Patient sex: M
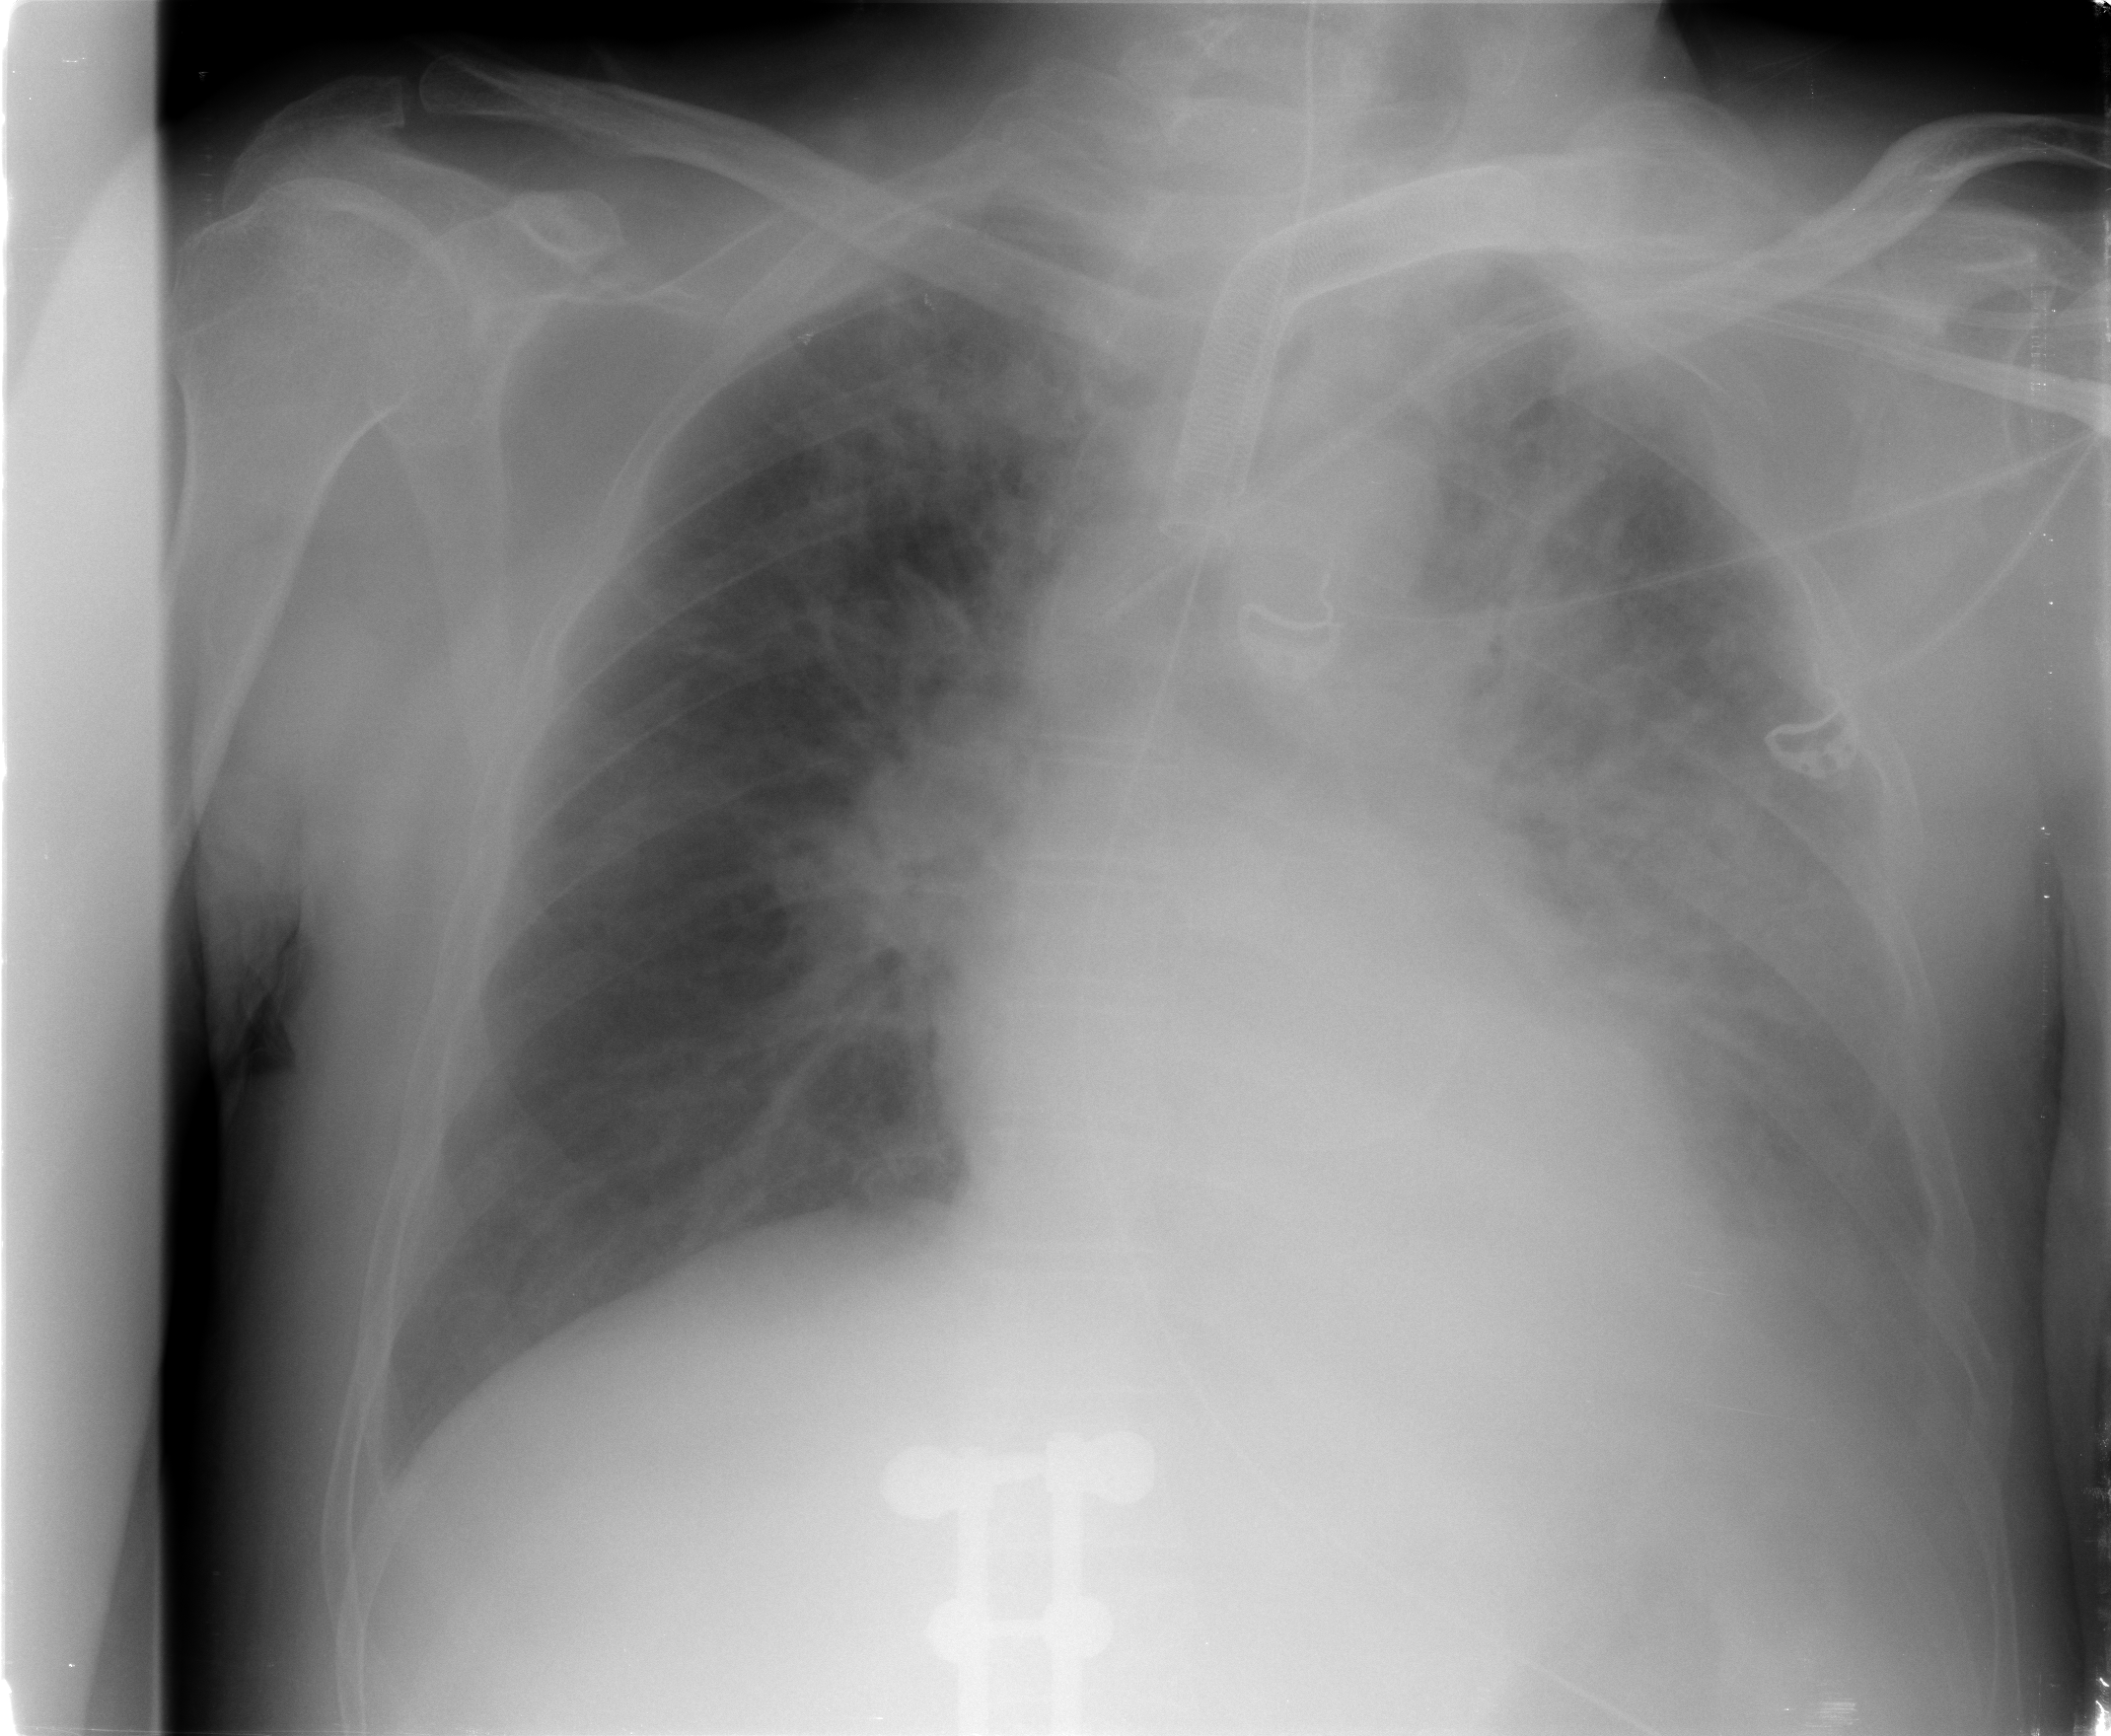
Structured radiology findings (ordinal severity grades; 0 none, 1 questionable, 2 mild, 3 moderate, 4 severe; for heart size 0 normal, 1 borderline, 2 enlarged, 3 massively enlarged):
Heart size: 1
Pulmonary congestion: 3
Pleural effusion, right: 0
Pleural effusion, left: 3
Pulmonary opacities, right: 3
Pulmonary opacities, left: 3
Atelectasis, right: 2
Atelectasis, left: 2